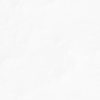
Label: not_dusty